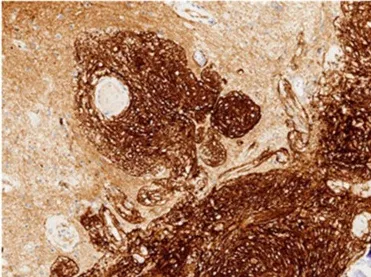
Tumor cells and perivascular meningothelial or fibroblast-like spindle cells are positive for SSTR2 Immunohistochemical staining: C,D x 100.
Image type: pathology (immunostaining)